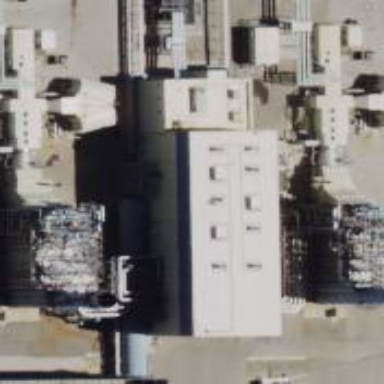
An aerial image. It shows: Gas-powered generator using steam turbine.